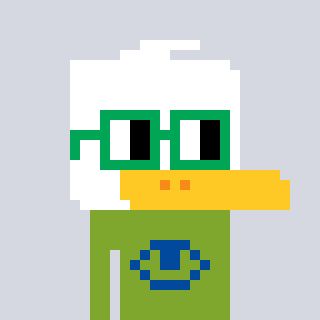
a pixel art character with square green glasses, a duck-shaped head and a slimegreen-colored body on a cool background